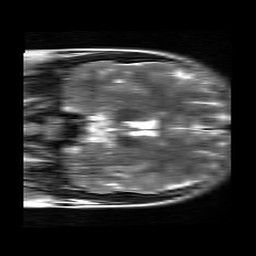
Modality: T2w
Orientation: coronal
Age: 20
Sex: female
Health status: healthy
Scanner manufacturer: siemens
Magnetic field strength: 3 T
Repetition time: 4.01 s
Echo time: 0.116 s